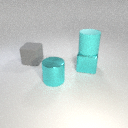
large gray rubber cube behind large cyan metal cube